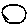
Label: circle